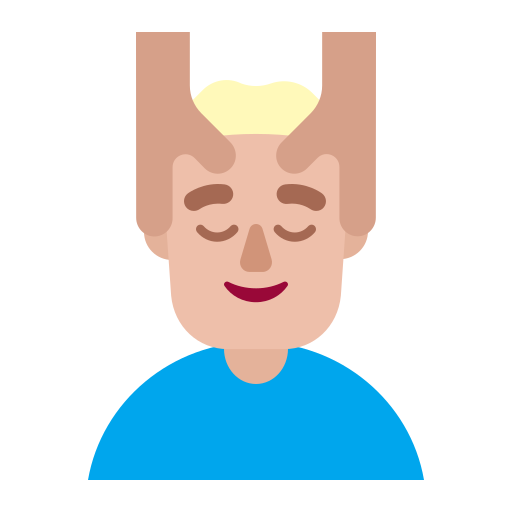
man getting massage flat  light